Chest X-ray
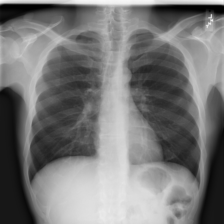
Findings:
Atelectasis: negative
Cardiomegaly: negative
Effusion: negative
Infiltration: negative
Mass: negative
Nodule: negative
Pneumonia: negative
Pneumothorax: negative
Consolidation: negative
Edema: negative
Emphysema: negative
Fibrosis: negative
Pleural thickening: negative
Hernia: negative